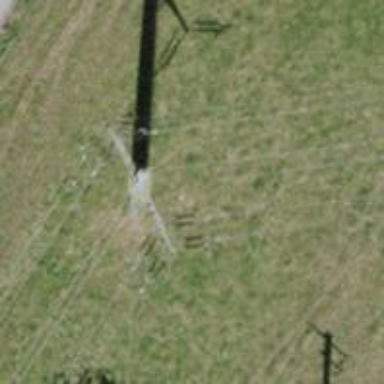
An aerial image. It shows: Concrete power pole.